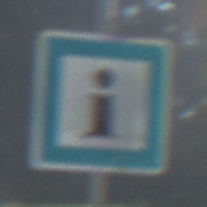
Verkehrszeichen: Informationsstelle
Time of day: MorningAfternoon
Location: Outdoor (Nature)
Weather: PartlyCloudy
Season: NotSpecified
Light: Natural